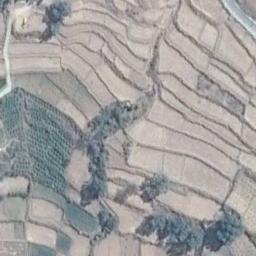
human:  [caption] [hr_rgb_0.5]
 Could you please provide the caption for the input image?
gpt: The green plants are mainly in the lower left of the terrace .

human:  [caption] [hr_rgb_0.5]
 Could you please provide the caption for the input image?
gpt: The bare and green terrace is next to some trees .

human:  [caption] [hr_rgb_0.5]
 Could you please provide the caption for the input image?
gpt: A large layer of brown and green mixed terraces with several winding narrow paths .

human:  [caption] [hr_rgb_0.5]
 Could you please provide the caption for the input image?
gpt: There are four parallel paths between the terraces .

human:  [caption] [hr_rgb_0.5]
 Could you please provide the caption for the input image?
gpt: There are some green bushes among the terraces .